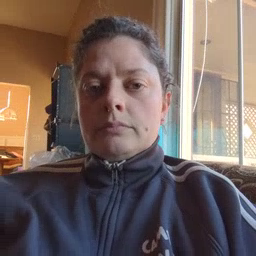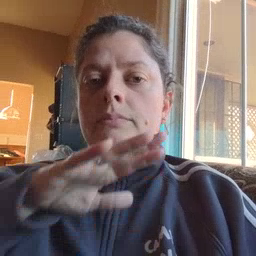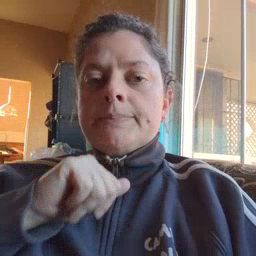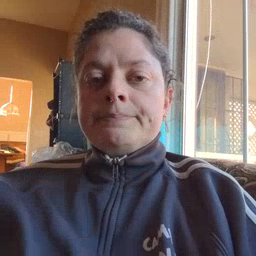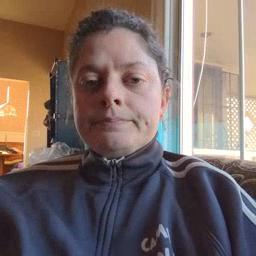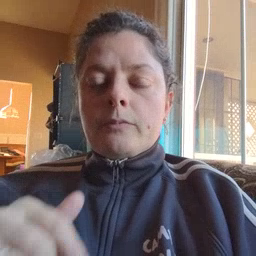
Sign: pig